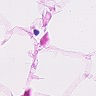
Metastatic tissue present: no